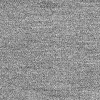
Atmospheric dust classification: dusty